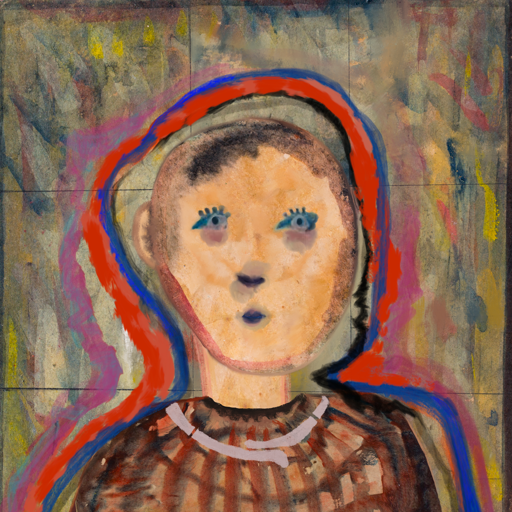
Background: GypsyMother, Head And Neck Front: Childish, Face Front: Hill_Girl, Bust: Orphan, Hair Front: Experience, Head Accessory: Blank, Second Necklace: Blank, Necklace: Hypocrite_2, Baby: Blank